Question: A GET request downloads following output (checked the response with ):
### HTML output
'''
<style>
.xdebug-error {
display:none;
}
</style>
<link rel="stylesheet" href="assets/css/xyz.css">
some numbers
<script>
$(function(){
$('#a_gen div').html(
'<a href="https://example.com/uid" target="_blank">click to make an account</a><div id="gen_warn">Do Not Leave This Page Until Account Is Made!</div>'
);
});
</script>
'''
### Output via response.content
When I am printing 'response.content' to the console or to a file I am getting something like this:
'''
b'f3aRSSshOPEUR
*|sThDChu ZPUU2I"5
38deg'h[aU,s|*:A<6**=?o|0"~ ...V<{?tAnaD1PU~y"euo'iuoizZO}?5^ER["Zb]j'eb[
1NH'cAO%0hAEI
~NH&YK{_\xuEUR!AuEto1oA'!Y=!O 1/2
thop"uuuYY="fadegF-eT(*&X\Xp5oei"ss&oz3Onf=a*u^Y=~OE+- 1/4Ao7'aE]'a...IYadeg0Y"a'?<!g~I®️go~x!--*AEYecn...}zAEX®️"YCn~UOaI1™️™️*o!Ae--™️a2"E?}d5thhchze}PS©️eAi}@4Y=Z~G6xEUR2tye!K~$?2Y:fdegxOOc:copyright:AOEPSDOo, uR-@,p(a>...O>U"$s...n"u_e&C/=Ax=c='
'''
### Output via response.text
With 'response.text' I got this (as depicted in image):

### Original Code
All variables are already defined:
'''
s = requests.Session()
r = s.get(url,headers = headers)
print(r.text)
if (r.status_code == 200):
print("Generated Successfully")
with open("Alt.txt", 'a') as f:
f.write(str(r.text) + '
')
else:
print("BAD Request " + str(r.status_code))
s.cookies.clear()
'''
How can the be written in a text file or to console?
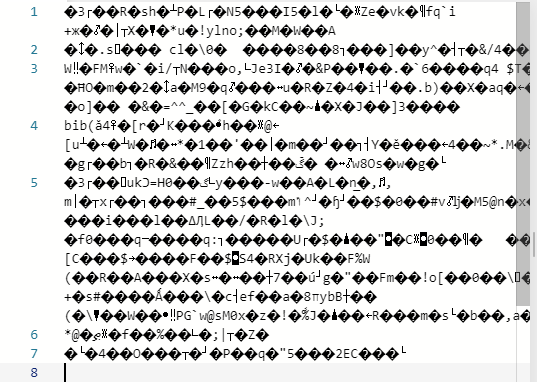
Answer: For evaluating a response from an arbitrary GET request, you should always evaluate the <URL>.
The header with key 'Content-Type' tells you something about the <URL> like 'text/html' or 'application/json' of a response and its like 'UTF-8'.
In your case the result of 'response.headers['Content-Type']' probably would return '"text/html; charset=UTF-8"'.
So you know, that you need to decode the response from 'UTF-8' as <URL>'.
Here we can
- <URL>'b'f3''
Since you claim the response was text/HTML (as seen in browser), you could simply decode the textual representation and append it to the text-file:
'''
s = requests.Session()
r = s.get(url,headers = headers)
print(r.text)
if (r.status_code == 200):
print("Generated Successfully")
# detect encoding and decode respectively
print("Response encoding", r.encoding)
body_text = r.text.decode(r.encoding)
with open("Alt.txt", 'a') as f:
f.write(str(body_text) + '
') # print body as string to file
else:
print("BAD Request " + str(r.status_code))
s.cookies.clear()
'''
See also:
<URL>